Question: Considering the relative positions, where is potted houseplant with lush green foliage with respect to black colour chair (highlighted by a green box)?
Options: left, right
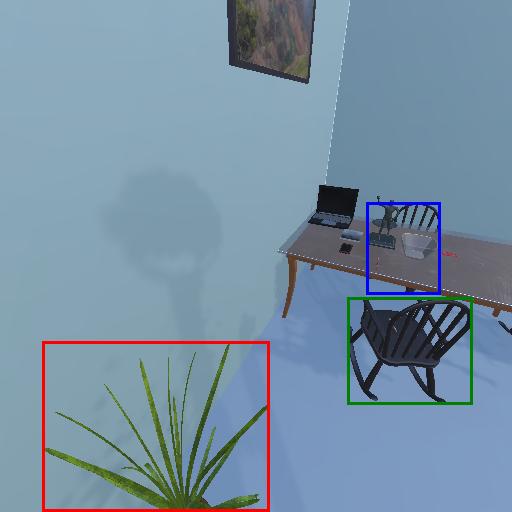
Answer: left